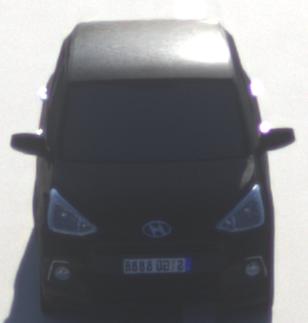
Make: Hyundai
Model: i10
Detailed model: Gen. 2
Model produced from: 2013
Model produced until: 2019
Doors: 5
Color: black
Road condition: dry road
Daytime: sunrise or sunset
Contrast: medium contrast